Aerial crown-view tile of a tropical tree (Barro Colorado Island, Panama), acquired 20241014:
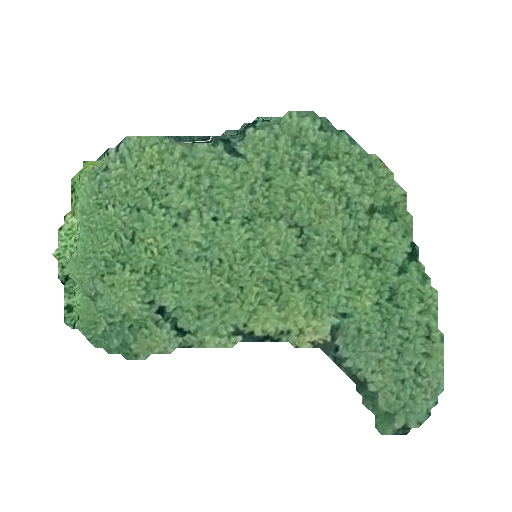
Species: Jacaranda copaia
GBIF accepted scientific name: Jacaranda copaia
Crown area: 124.246 m²